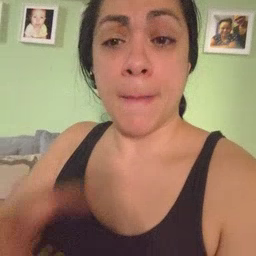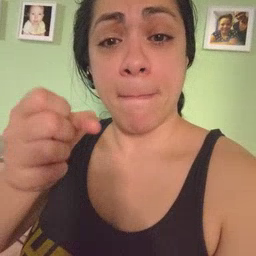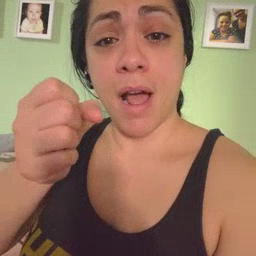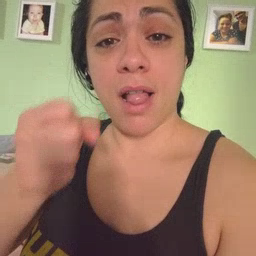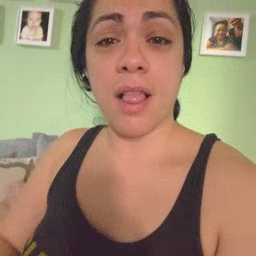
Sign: milk